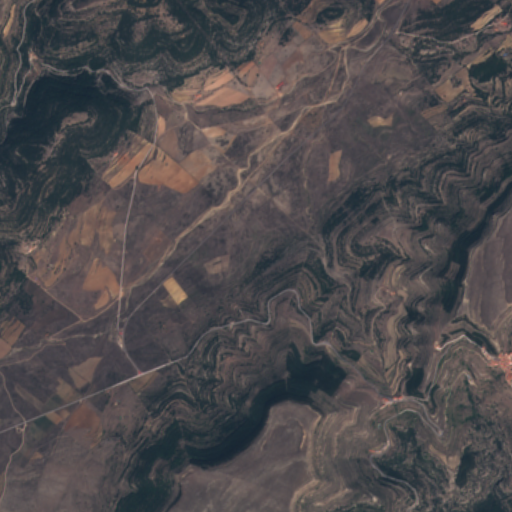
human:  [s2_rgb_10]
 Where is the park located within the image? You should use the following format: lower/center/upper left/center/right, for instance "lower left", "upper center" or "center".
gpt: The park is located in the lower right of the image.
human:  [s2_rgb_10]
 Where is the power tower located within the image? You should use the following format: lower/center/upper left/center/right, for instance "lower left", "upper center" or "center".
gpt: The power tower is located in the right of the image.
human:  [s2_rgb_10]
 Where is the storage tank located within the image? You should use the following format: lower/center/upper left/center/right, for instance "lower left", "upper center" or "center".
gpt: The storage tank is located in the center right of the image.
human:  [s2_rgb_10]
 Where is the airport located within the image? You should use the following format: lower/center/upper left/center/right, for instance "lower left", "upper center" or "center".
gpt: There is no airport in the image.